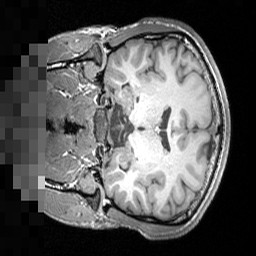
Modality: T1w
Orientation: coronal
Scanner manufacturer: siemens
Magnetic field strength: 3 T
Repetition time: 1.5 s
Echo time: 0.00291 s